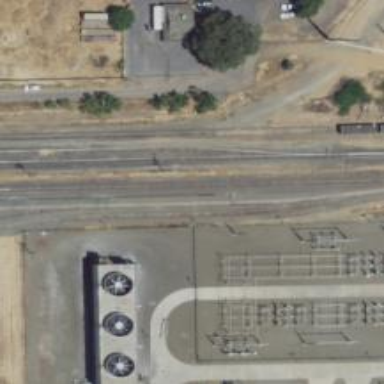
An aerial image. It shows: Rail spur service.